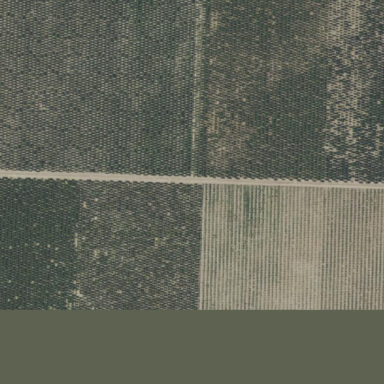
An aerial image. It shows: Orchard.